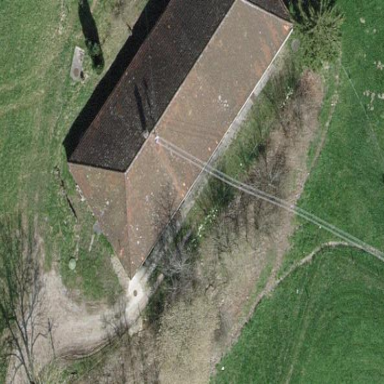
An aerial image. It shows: Farmyard area.